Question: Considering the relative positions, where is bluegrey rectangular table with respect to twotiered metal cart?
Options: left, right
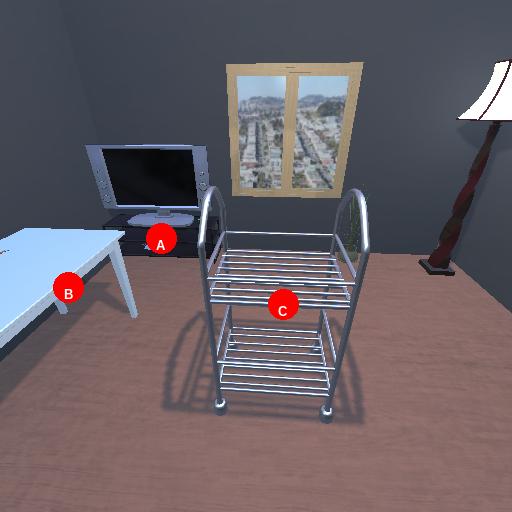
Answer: left